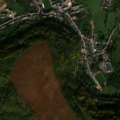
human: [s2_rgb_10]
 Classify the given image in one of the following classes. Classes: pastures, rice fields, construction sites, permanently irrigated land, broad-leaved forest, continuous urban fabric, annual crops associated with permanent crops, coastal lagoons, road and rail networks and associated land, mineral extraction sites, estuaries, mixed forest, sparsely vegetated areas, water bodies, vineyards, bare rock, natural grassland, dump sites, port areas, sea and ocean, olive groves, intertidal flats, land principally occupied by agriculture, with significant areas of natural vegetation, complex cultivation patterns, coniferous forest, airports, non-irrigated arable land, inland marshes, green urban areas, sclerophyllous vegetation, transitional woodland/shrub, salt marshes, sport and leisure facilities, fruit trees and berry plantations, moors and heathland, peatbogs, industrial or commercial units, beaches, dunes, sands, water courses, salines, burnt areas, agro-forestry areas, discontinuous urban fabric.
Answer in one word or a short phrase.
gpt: discontinuous urban fabric, non-irrigated arable land, broad-leaved forest